Question: For some reason, the drawables in my app are blurry. This is especially apparent in menus when I put built-in system icons side-by-side with icons from my project's res folder.

Here's an example. The left envelope icon is in my app's drawable-hdpi folder. It is scaled down, for some reason. The right one is using the built-in Android resources. As far as I can tell, they are the same 72x72px file--I copied the png straight from the drawable-hdpi folder in SDK to my project's drawable-hdpi folder.
Is there some special setting for drawables in my app that I'm missing?
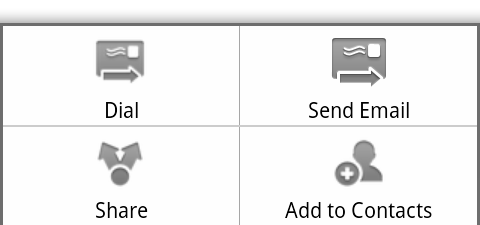
Answer: Try adding the appropriate 'supports-screens' element to your Android manifest, and make sure you have a 'min-sdk' of at least 4. Also make sure your 'uses-sdk' element is nested under the 'manifest' and not under the 'application' (if it's in the wrong place or missing, your app will still work but can cause issues with compatibility-related code like resource scaling, and will prevent uploading to the market with an obscure error... it can be a tough one to track down).